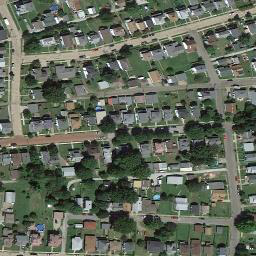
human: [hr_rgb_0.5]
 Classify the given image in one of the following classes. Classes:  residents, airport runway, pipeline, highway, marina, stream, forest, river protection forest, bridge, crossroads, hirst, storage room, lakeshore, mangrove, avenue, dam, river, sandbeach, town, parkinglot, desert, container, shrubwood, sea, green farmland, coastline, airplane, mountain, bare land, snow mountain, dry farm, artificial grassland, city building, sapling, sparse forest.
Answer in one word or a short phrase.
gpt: town